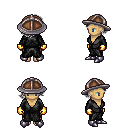
a pixel art fantasy rpg character, female body template, human, tanned skin, gray robe, gold greaves, gray swoop hairstyle, chain helm, gold gloves, metal boots, four views (front, back, left, right), 2x2 character sprite sheet, small pixel art, hard edges, no anti-aliasing